Question: I have a JFframe form in NetBeans 8 / Java 7.
It has a bunch of labels, textboxes, dropdowns, etc.
These are a column on the left size, all staked up on top of each other.
Here's a screenshot:

How can I prevent all those components from sticking to the right and resizing along with the window and at the same time have the preview frame at the far right resize along?
I'm new to Java, and the gridbaglayout was the only I found to align everything properly. I just want the left side to have its components well aligned and not moving around. And I just want the right side, the panel, to resize according to the window resize.
Thank you,
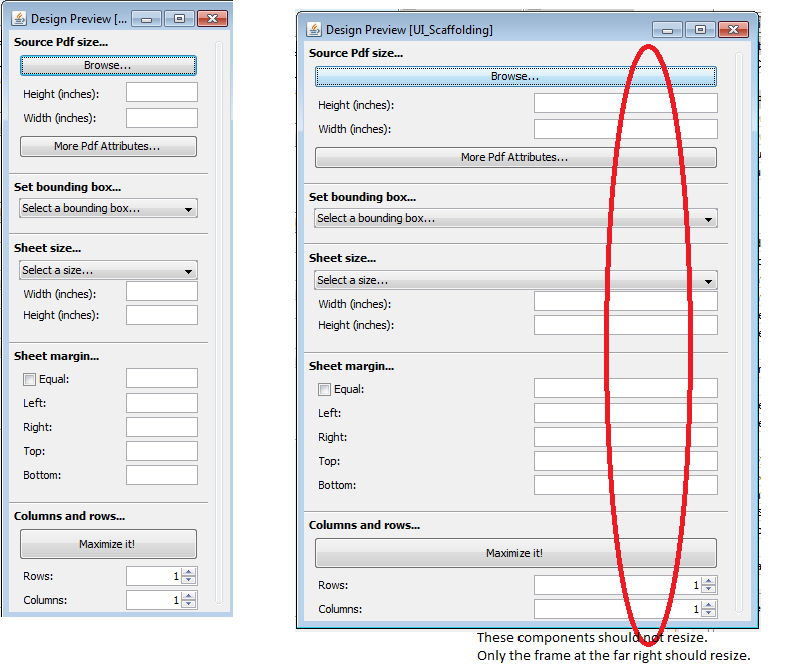
Answer: > I just want the right side, the panel, to resize according to the window resize.
By default all the columns are divided in equal percentage in each row.
To force the second (right side) column to take the more space, assign it a higher percentage using <URL>
'''
gc.weightx = 0.75; // 75%
'''
Don't forget to fill the horizontal space completely using <URL>
'''
gc.fill = GridBagConstraints.HORIZONTAL;
'''
---
If you want fixed width for first column then set the preferred size for the left side panel by overriding 'getPreferredSize()' method and assign 100% width to the right side panel.
'''
JPanel leftSidePanel = new JPanel() {
@Override
public Dimension getPreferredSize() {
return new Dimension(..., ...);
}
}
'''
---
Have a look at my another post <URL> that explain it better.
It;s worth reading on <URL>